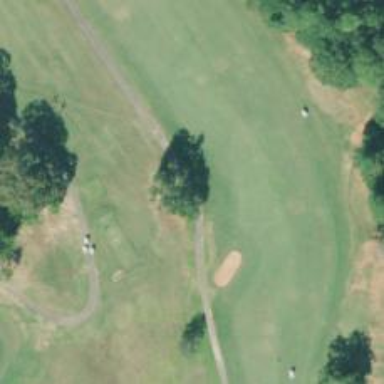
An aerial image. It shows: Path for both roads and golfers.